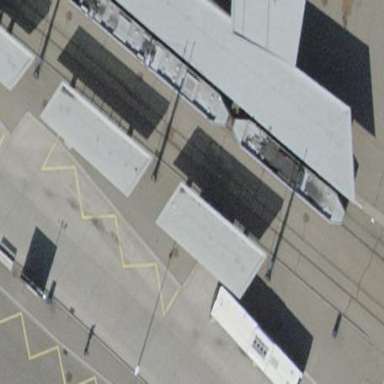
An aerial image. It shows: Shelter for public transport located on building roof.